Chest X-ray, AP view. Patient: 35 years old, sex M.
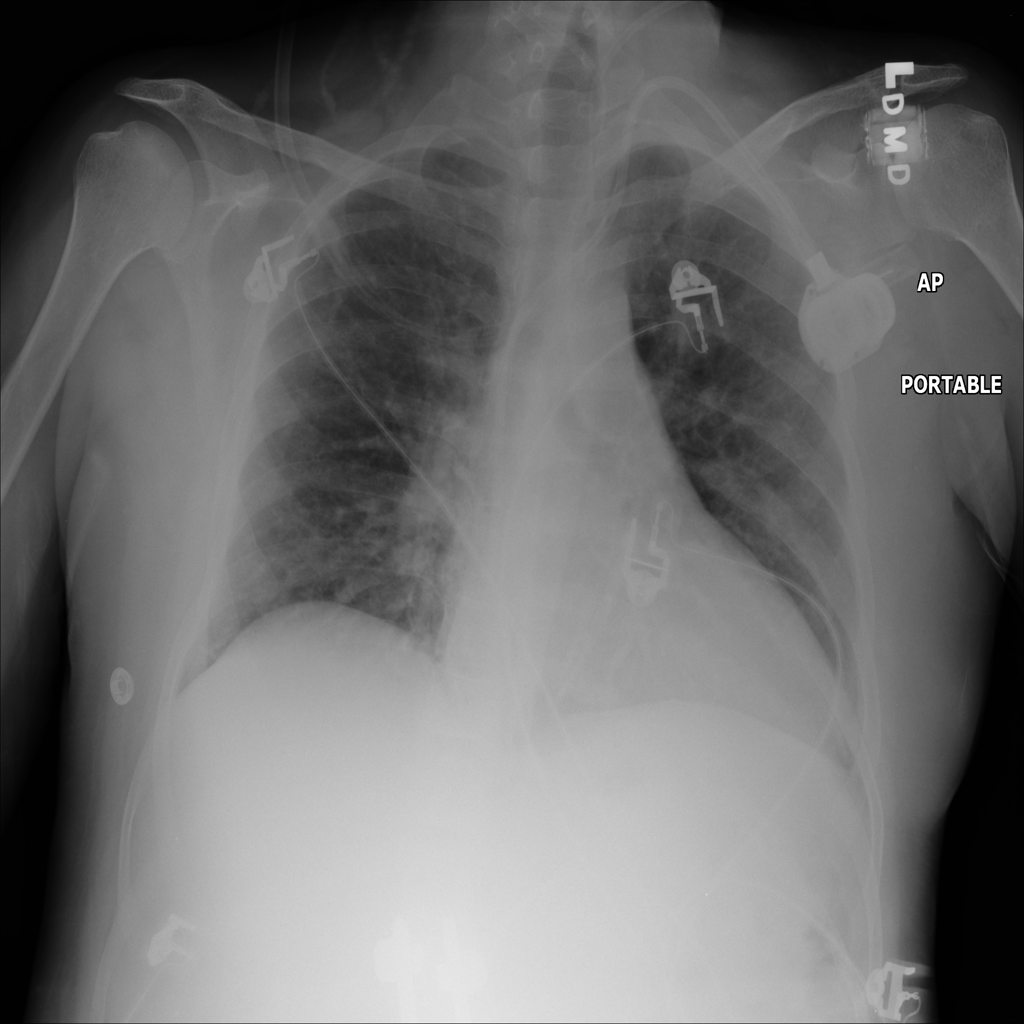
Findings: No Finding